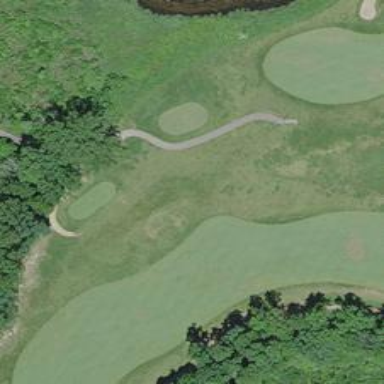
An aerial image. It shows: Golf cartpath that is also road path.